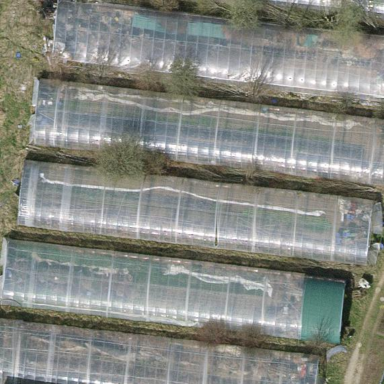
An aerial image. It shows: Area dedicated to greenhouse horticulture.